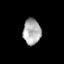
Tissue: lung
Cell type: Epithelial cells
Senescence score: 0.2076
Nuclear area (px): 452
Mean DAPI intensity: 173.086